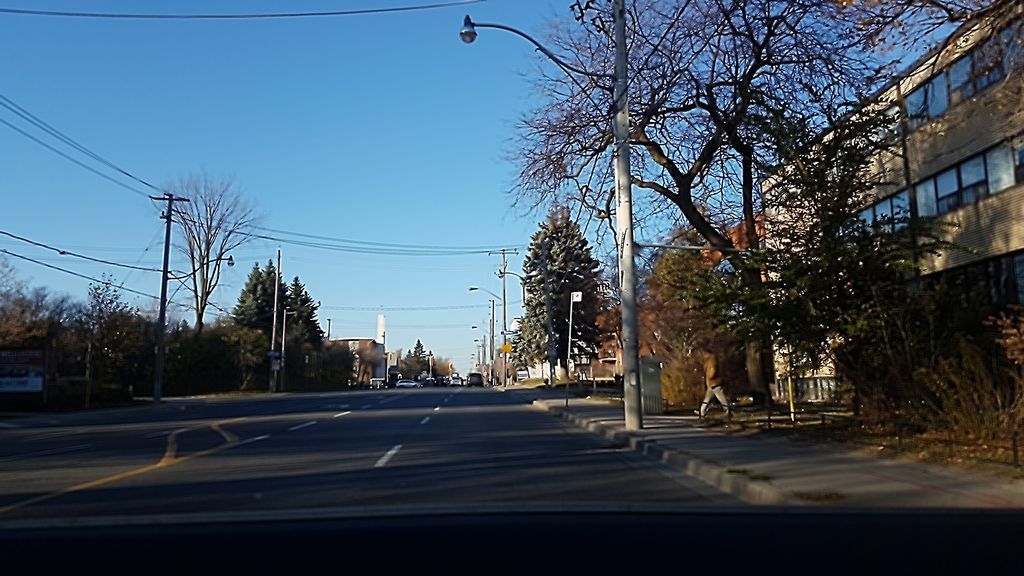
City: toronto